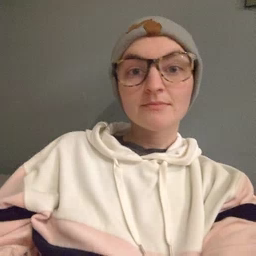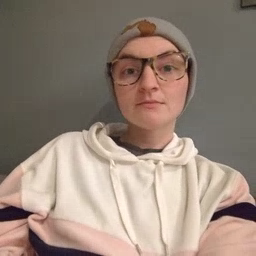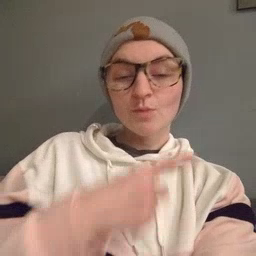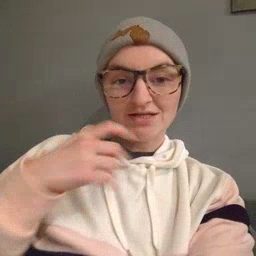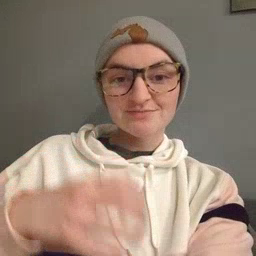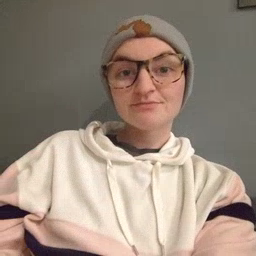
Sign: dryer